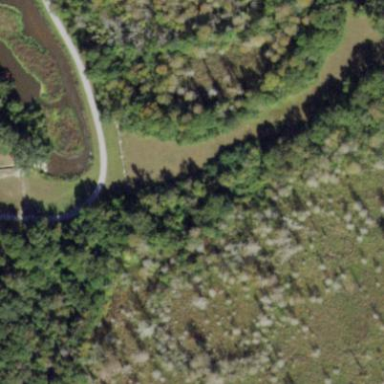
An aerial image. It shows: Swamp in wetland area.